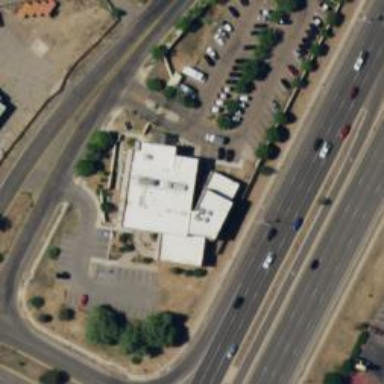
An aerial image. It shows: Police building.